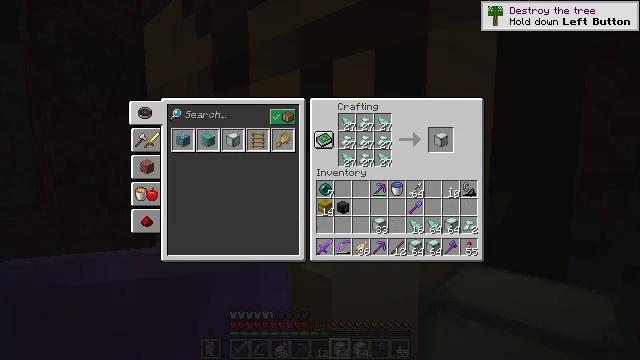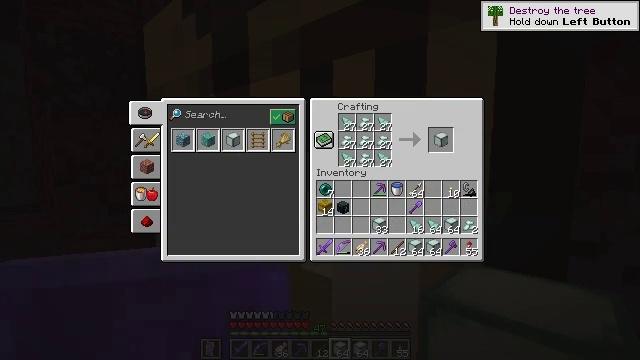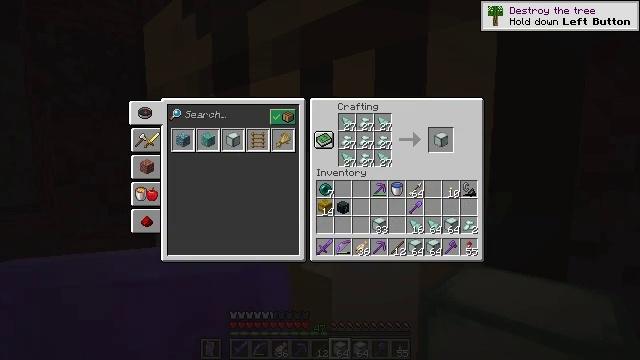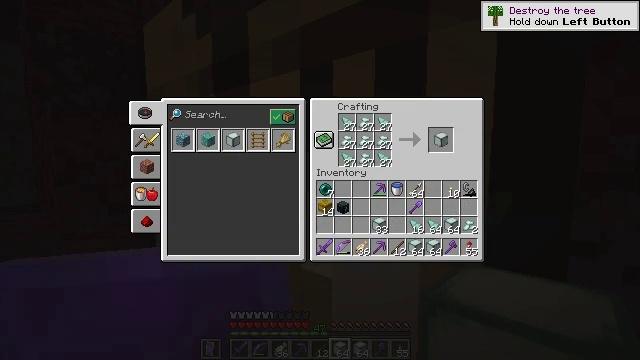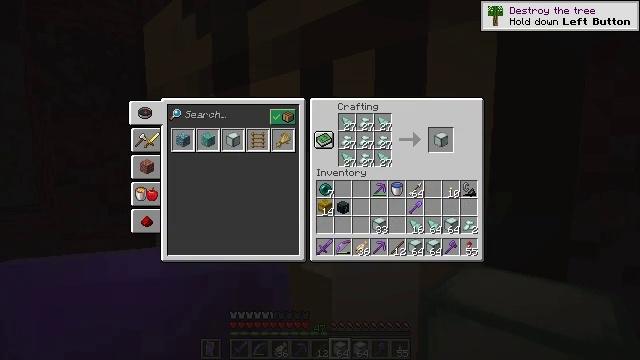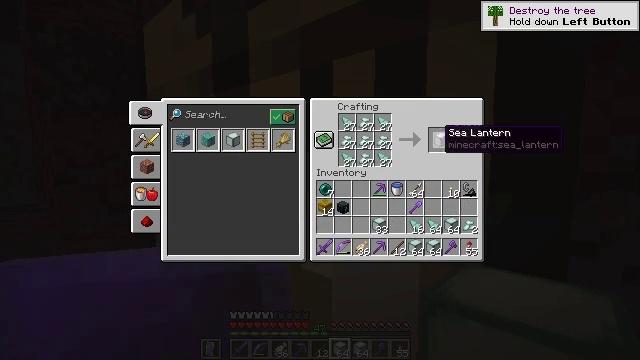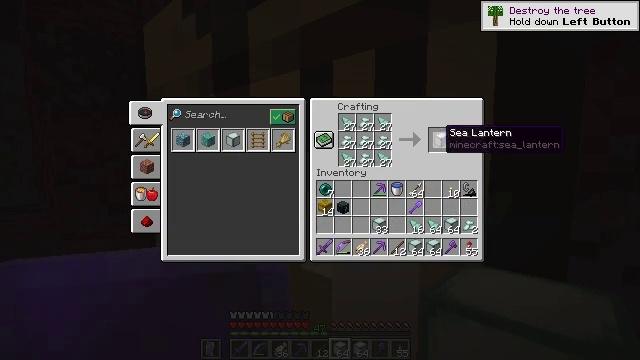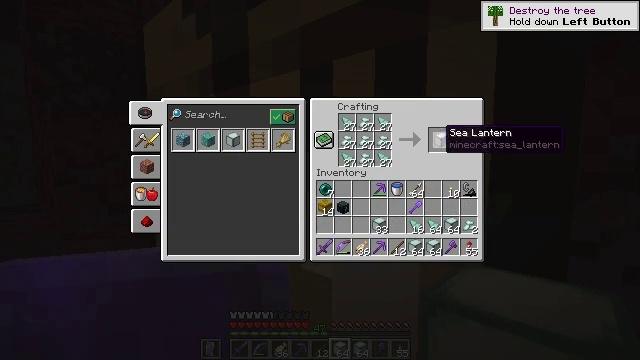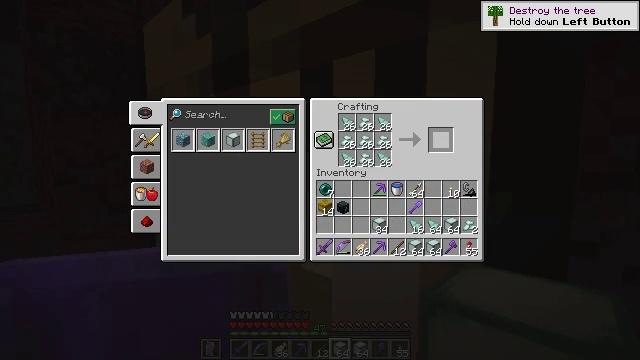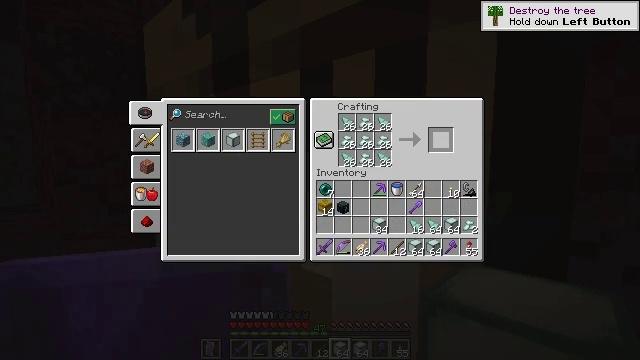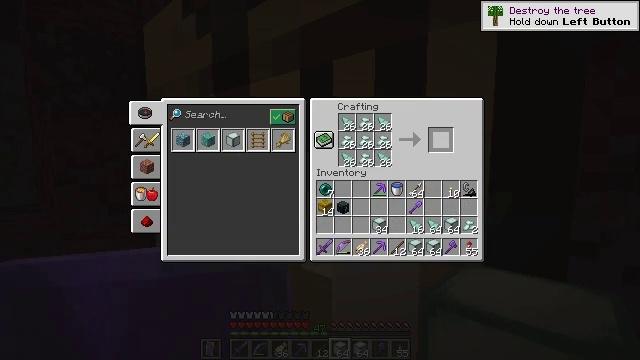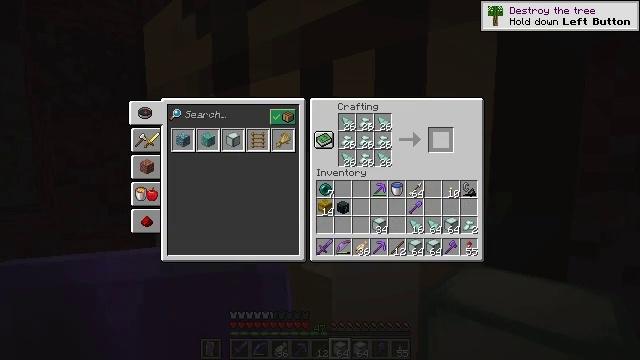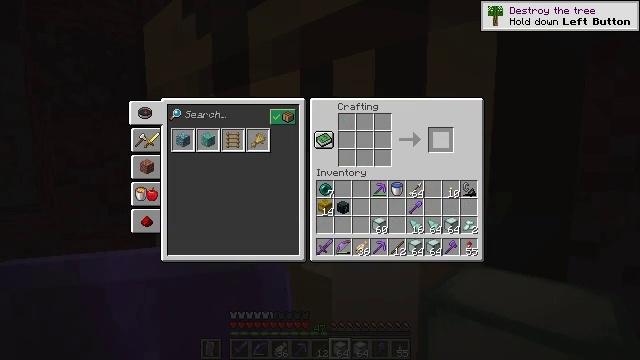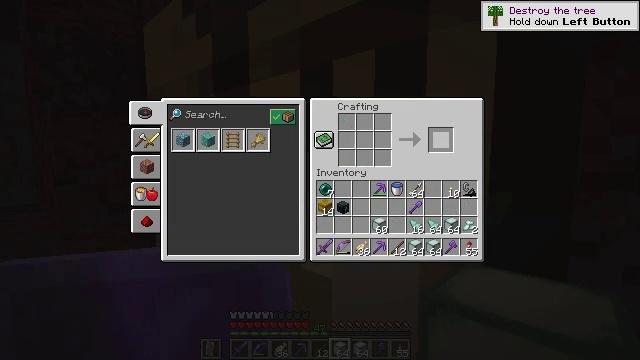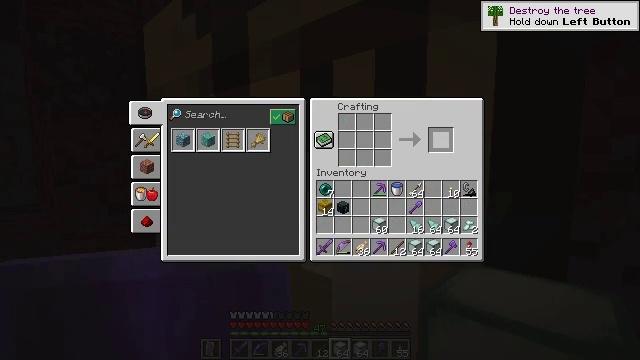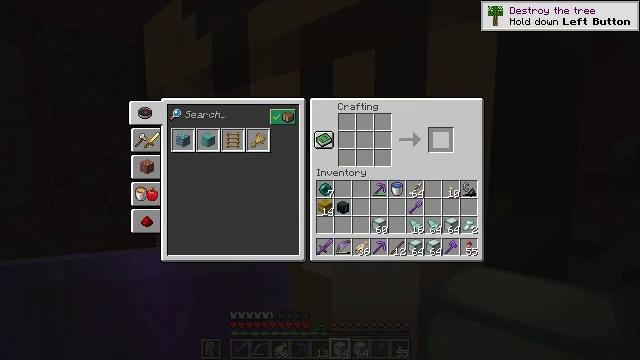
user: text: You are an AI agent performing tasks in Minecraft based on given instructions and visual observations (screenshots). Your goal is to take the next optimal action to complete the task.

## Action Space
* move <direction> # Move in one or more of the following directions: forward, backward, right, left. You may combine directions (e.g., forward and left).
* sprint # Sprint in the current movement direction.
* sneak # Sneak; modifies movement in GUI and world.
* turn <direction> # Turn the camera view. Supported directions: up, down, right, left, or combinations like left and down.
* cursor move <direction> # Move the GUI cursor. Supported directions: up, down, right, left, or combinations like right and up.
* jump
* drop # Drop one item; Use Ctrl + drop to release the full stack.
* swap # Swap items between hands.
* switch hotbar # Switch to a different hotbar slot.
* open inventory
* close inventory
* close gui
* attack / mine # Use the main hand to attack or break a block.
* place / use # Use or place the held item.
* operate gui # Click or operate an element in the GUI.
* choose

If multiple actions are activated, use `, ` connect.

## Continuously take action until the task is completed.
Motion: motion action
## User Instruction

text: Use materials to craft a sea lantern.
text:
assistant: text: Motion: sneak
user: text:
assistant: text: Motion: sneak
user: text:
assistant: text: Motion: sneak
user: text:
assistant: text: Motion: sneak
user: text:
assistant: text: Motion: sneak
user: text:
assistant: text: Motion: sneak
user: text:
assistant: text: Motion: sneak
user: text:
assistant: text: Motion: sneak, attack / mine
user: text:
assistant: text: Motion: sneak, attack / mine
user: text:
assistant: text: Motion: sneak, attack / mine
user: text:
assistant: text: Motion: sneak, attack / mine
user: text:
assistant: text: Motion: sneak, attack / mine
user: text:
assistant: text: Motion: sneak, attack / mine
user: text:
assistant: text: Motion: sneak, attack / mine
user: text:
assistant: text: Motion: sneak, attack / mine
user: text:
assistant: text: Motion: sneak, attack / mine
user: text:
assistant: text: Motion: sneak, attack / mine
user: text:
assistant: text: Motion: sneak, attack / mine
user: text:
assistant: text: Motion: sneak, attack / mine
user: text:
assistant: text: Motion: sneak, attack / mine
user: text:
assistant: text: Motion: sneak, attack / mine
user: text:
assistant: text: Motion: sneak, attack / mine
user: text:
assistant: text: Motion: attack / mine
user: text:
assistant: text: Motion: no_op
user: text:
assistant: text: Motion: no_op
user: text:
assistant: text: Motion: no_op
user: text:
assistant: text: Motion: no_op
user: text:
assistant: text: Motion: no_op
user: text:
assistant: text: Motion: no_op
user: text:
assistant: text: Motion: turn right